Question: I have an array with paths to files in the workspace.
I would like to execute a command that opens all of these files. Which command do I use?
Here is an example of an array with my :
["/c:/Users/User/Desktop/Kod/extension/src/home.ts", /c:/Users/User/Desktop/Kod/extension/src/main.ts]
I send these paths from a webview that executes this function:
'''
webviewView.webview.onDidReceiveMessage(async (data) => {
const { tabPaths, name, isOpen } = data.value;
switch (data.type) {
case "onOpenTabs": {
if (!data.value || !tabPaths) {
return;
}
tabPaths.forEach(path => {
vscode.commands.executeCommand("vscode.open", path);
});
break;
}
});
'''
I can confirm that I get the paths in my 'onDidReceiveMessages'.
I then try the 'vscode.open' command but I get this error message:

Is it the wrong command? Can I do something else?
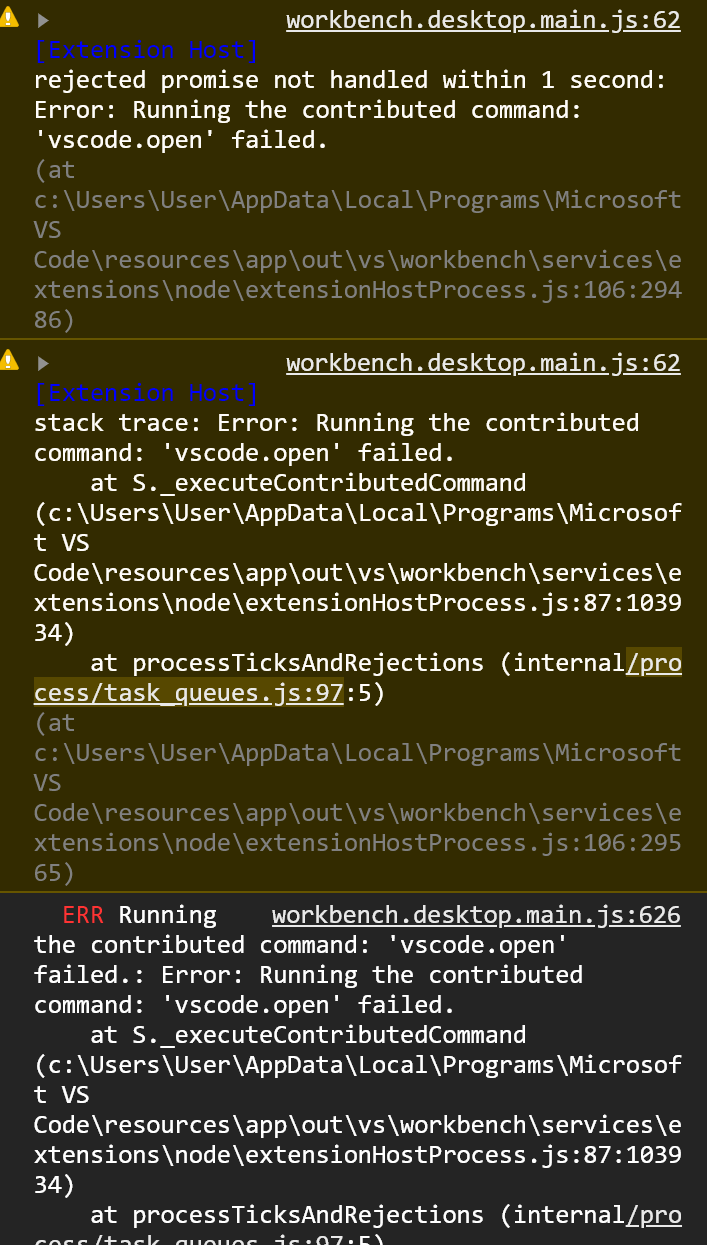
Answer: Ah! ok. Thanks to <URL> I know the answer. I didn't save a valid textdocument.
Instead I just save an array of 'vscode.workspace.textDocuments' as is. Like so:
'''
const paths = vscode.workspace.textDocuments.map(
(doc) => doc
);
'''
Then open them with 'vscode.window.showTextDocument' instead of 'vscode.commands.executeCommand'. Like so:
'''
paths.forEach(doc => {
vscode.window.showTextDocument(doc);
});
'''
So simple and it works. Thanks.